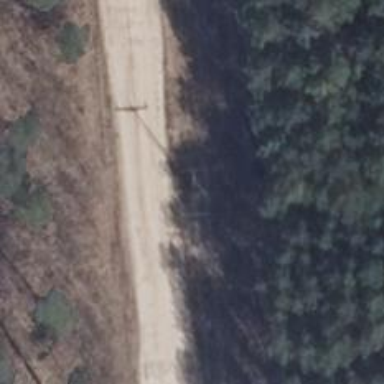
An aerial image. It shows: Power pole.